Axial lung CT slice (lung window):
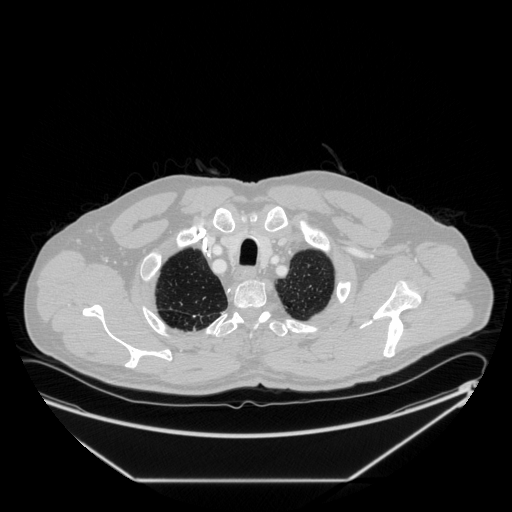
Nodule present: no